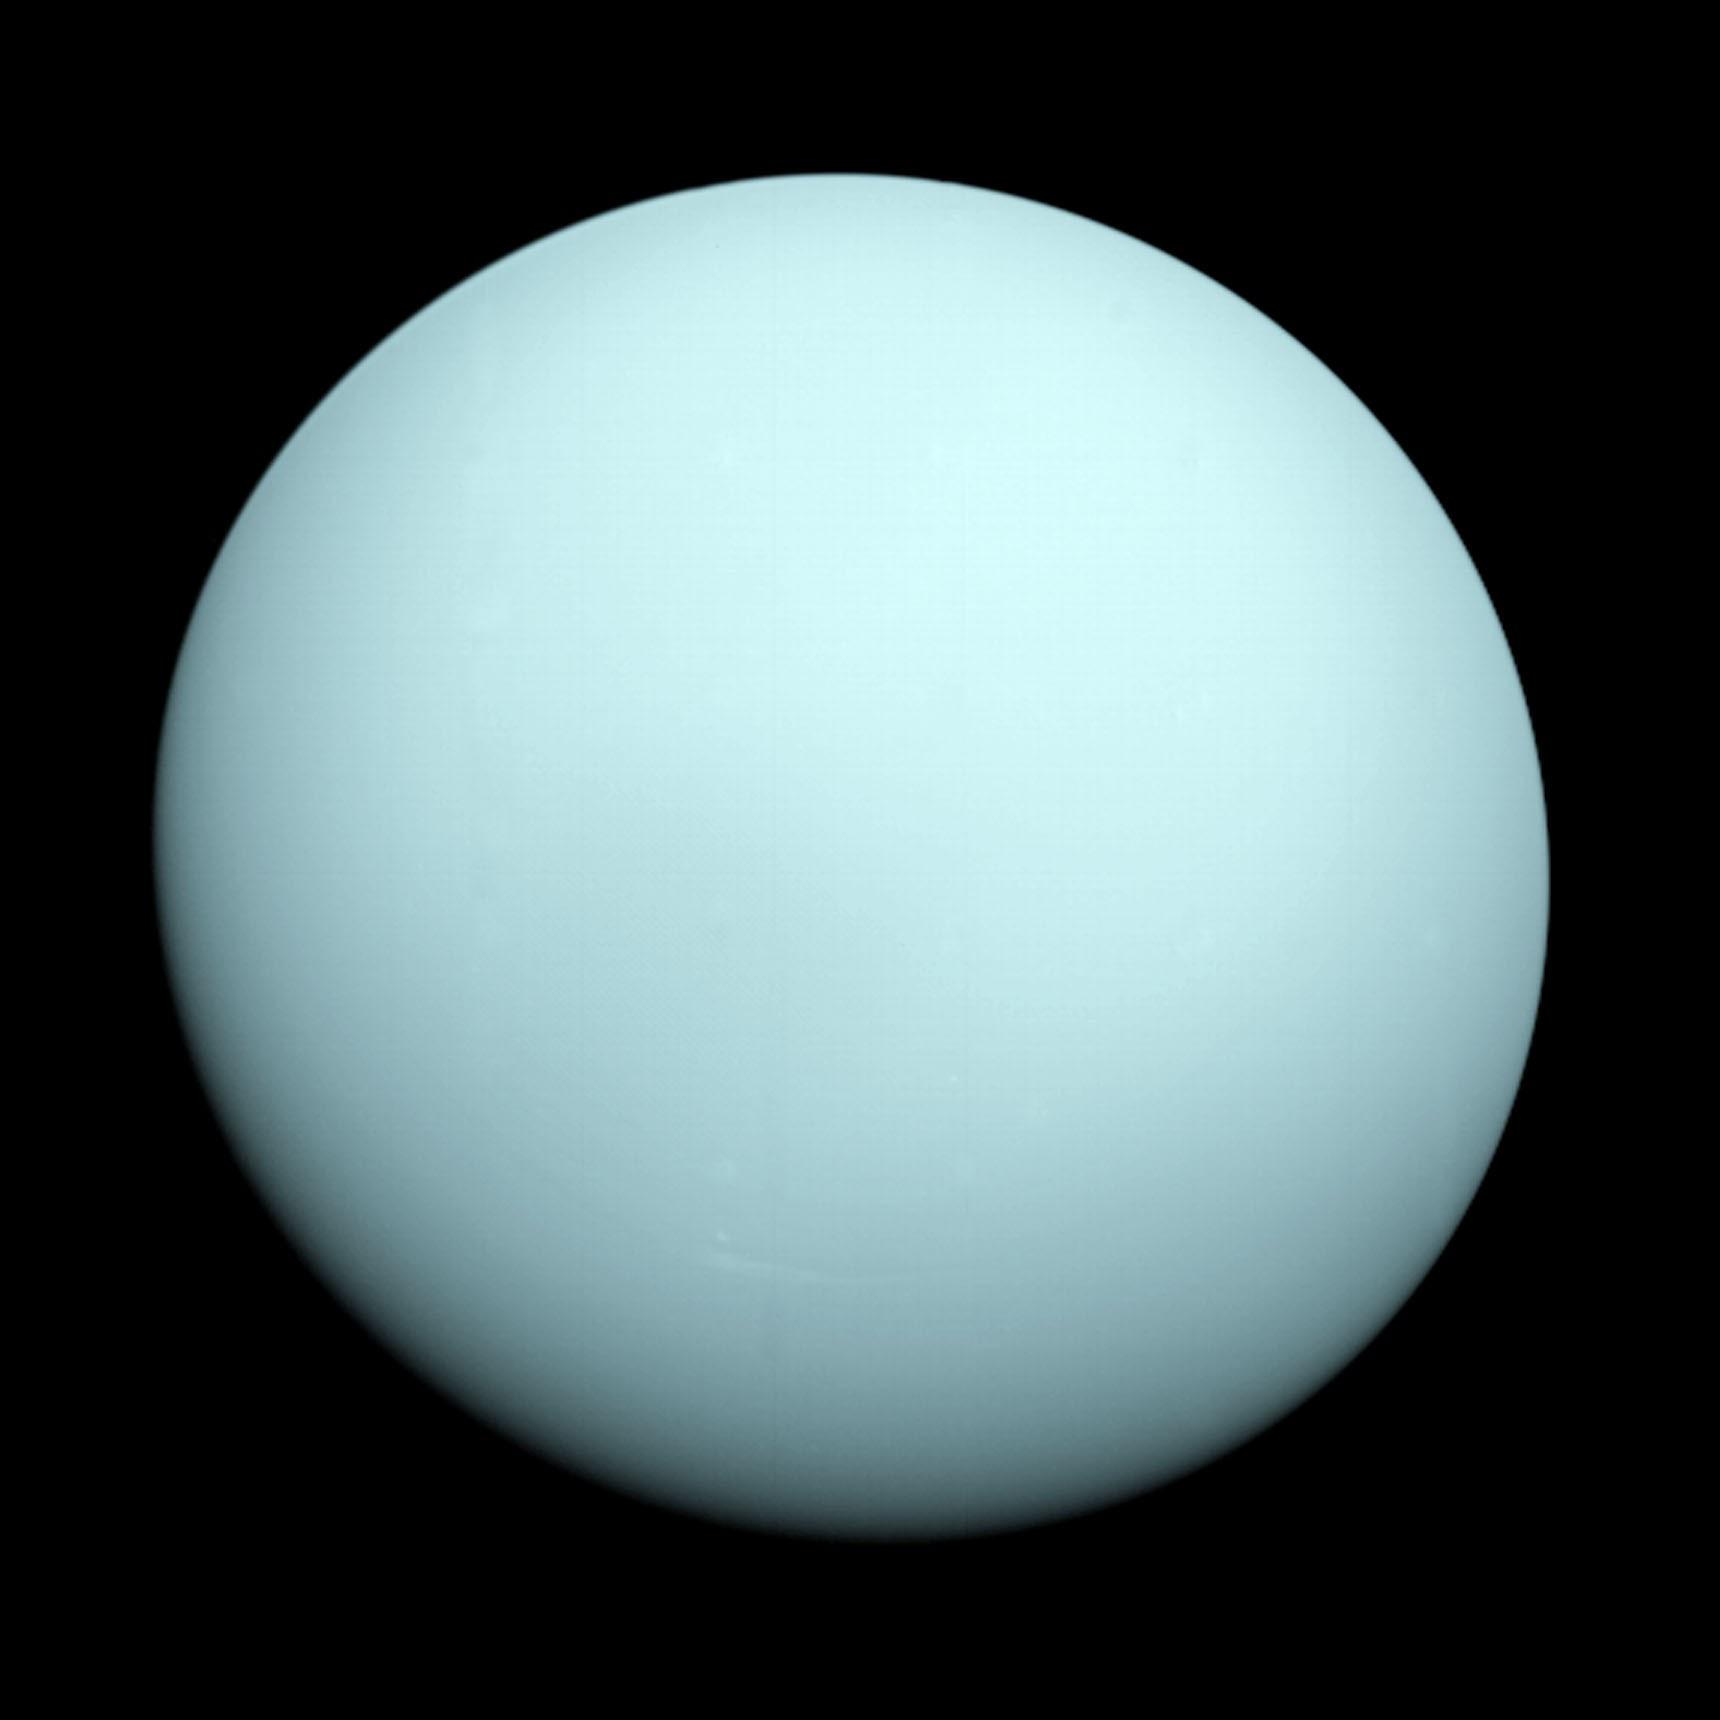
Uranus as seen by NASA Voyager 2 Uranus, Voyager